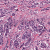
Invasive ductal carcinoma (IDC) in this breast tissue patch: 1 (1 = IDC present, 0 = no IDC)